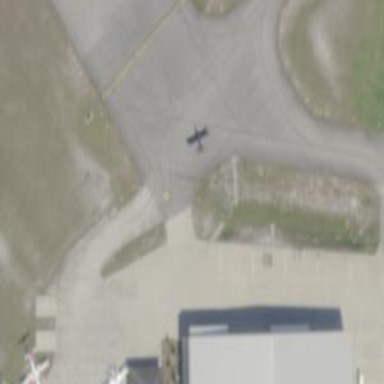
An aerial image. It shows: Image of taxiway at airport.